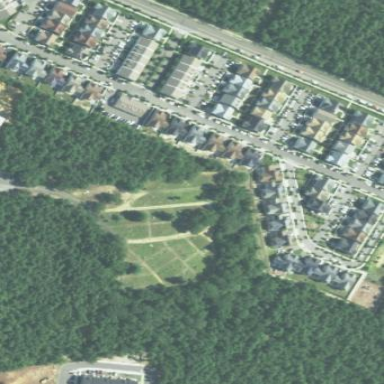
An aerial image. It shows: Graveyard.